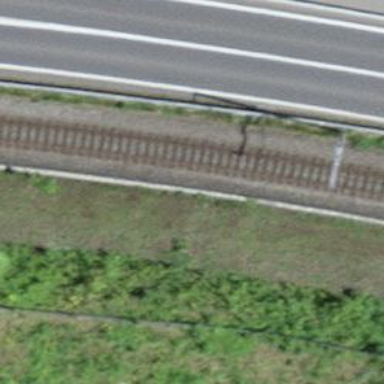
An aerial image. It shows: Railway track with contact line for electrification.